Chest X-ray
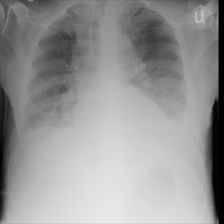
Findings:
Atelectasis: negative
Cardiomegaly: negative
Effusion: positive
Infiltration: negative
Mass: negative
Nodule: negative
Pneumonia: negative
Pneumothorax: negative
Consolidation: negative
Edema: negative
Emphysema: negative
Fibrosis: negative
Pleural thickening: positive
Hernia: negative